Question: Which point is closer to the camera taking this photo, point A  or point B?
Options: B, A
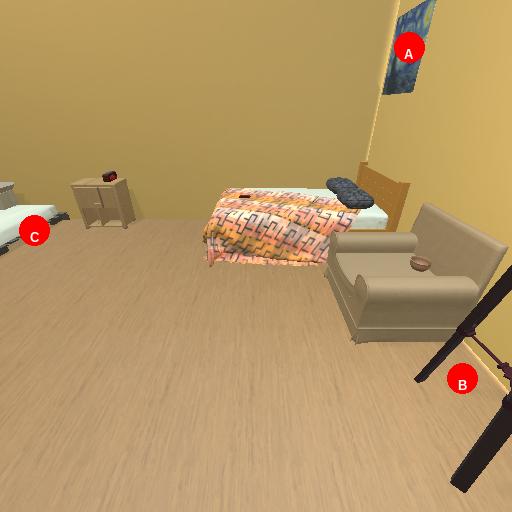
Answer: B